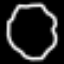
Label: octagon